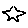
Label: star